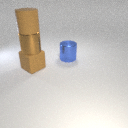
large blue metal cylinder behind large brown rubber cube